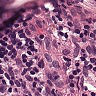
Metastatic tissue present: no